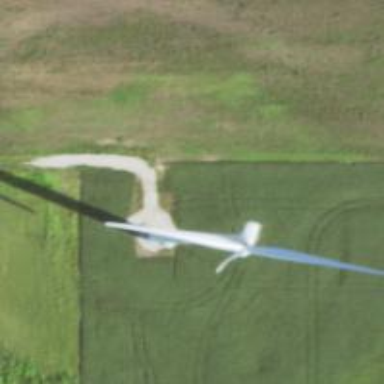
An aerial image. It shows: Wind generator using wind turbines of horizontal axis.